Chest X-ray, PA view. Patient: 56 years old, sex F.
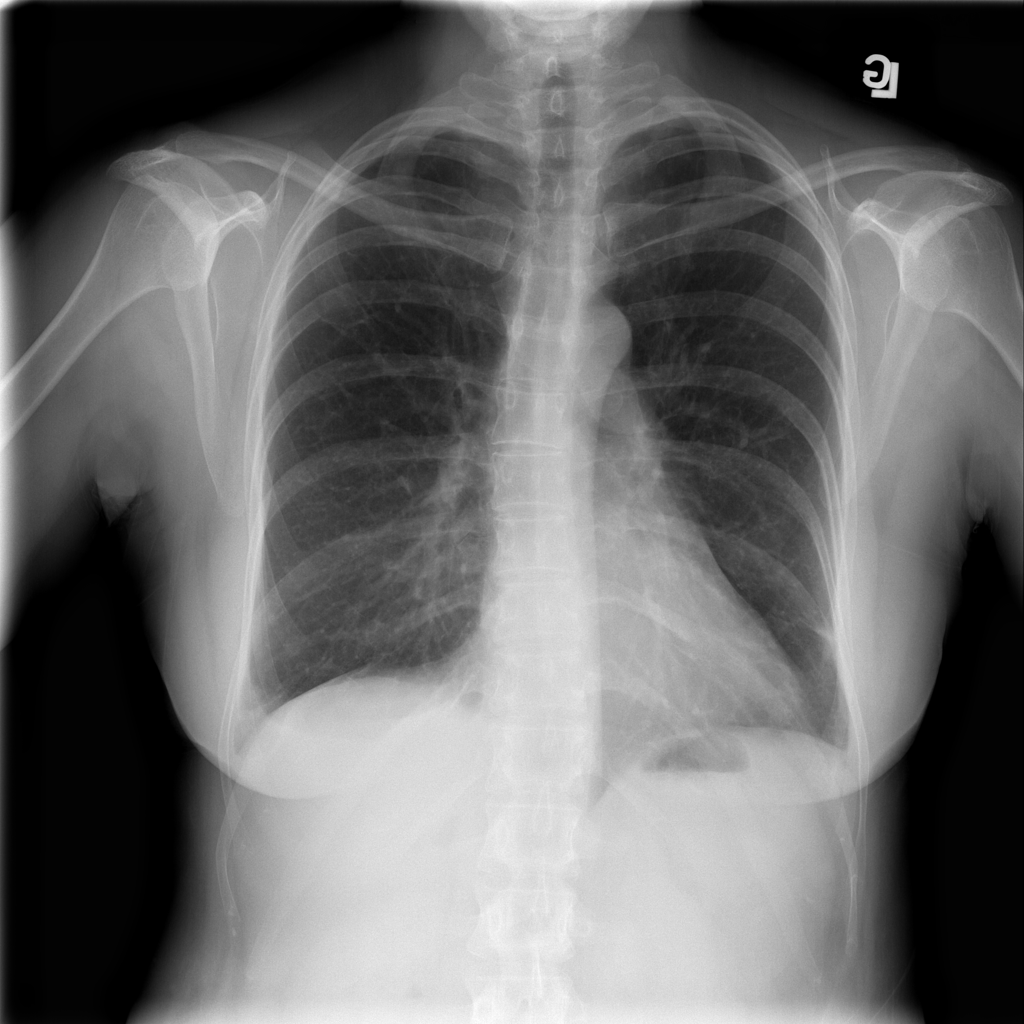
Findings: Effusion